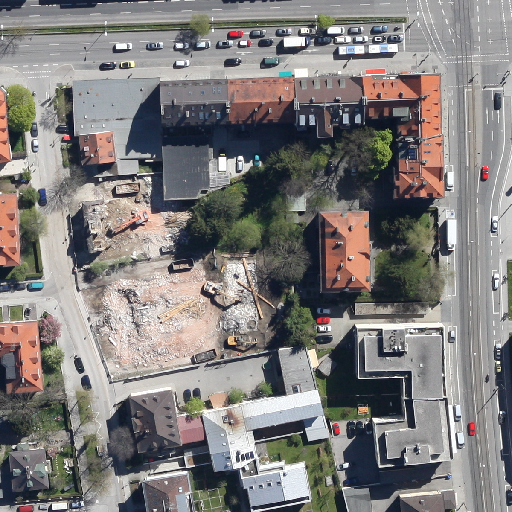
Referring expression: sidewalk along with tree